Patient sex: F
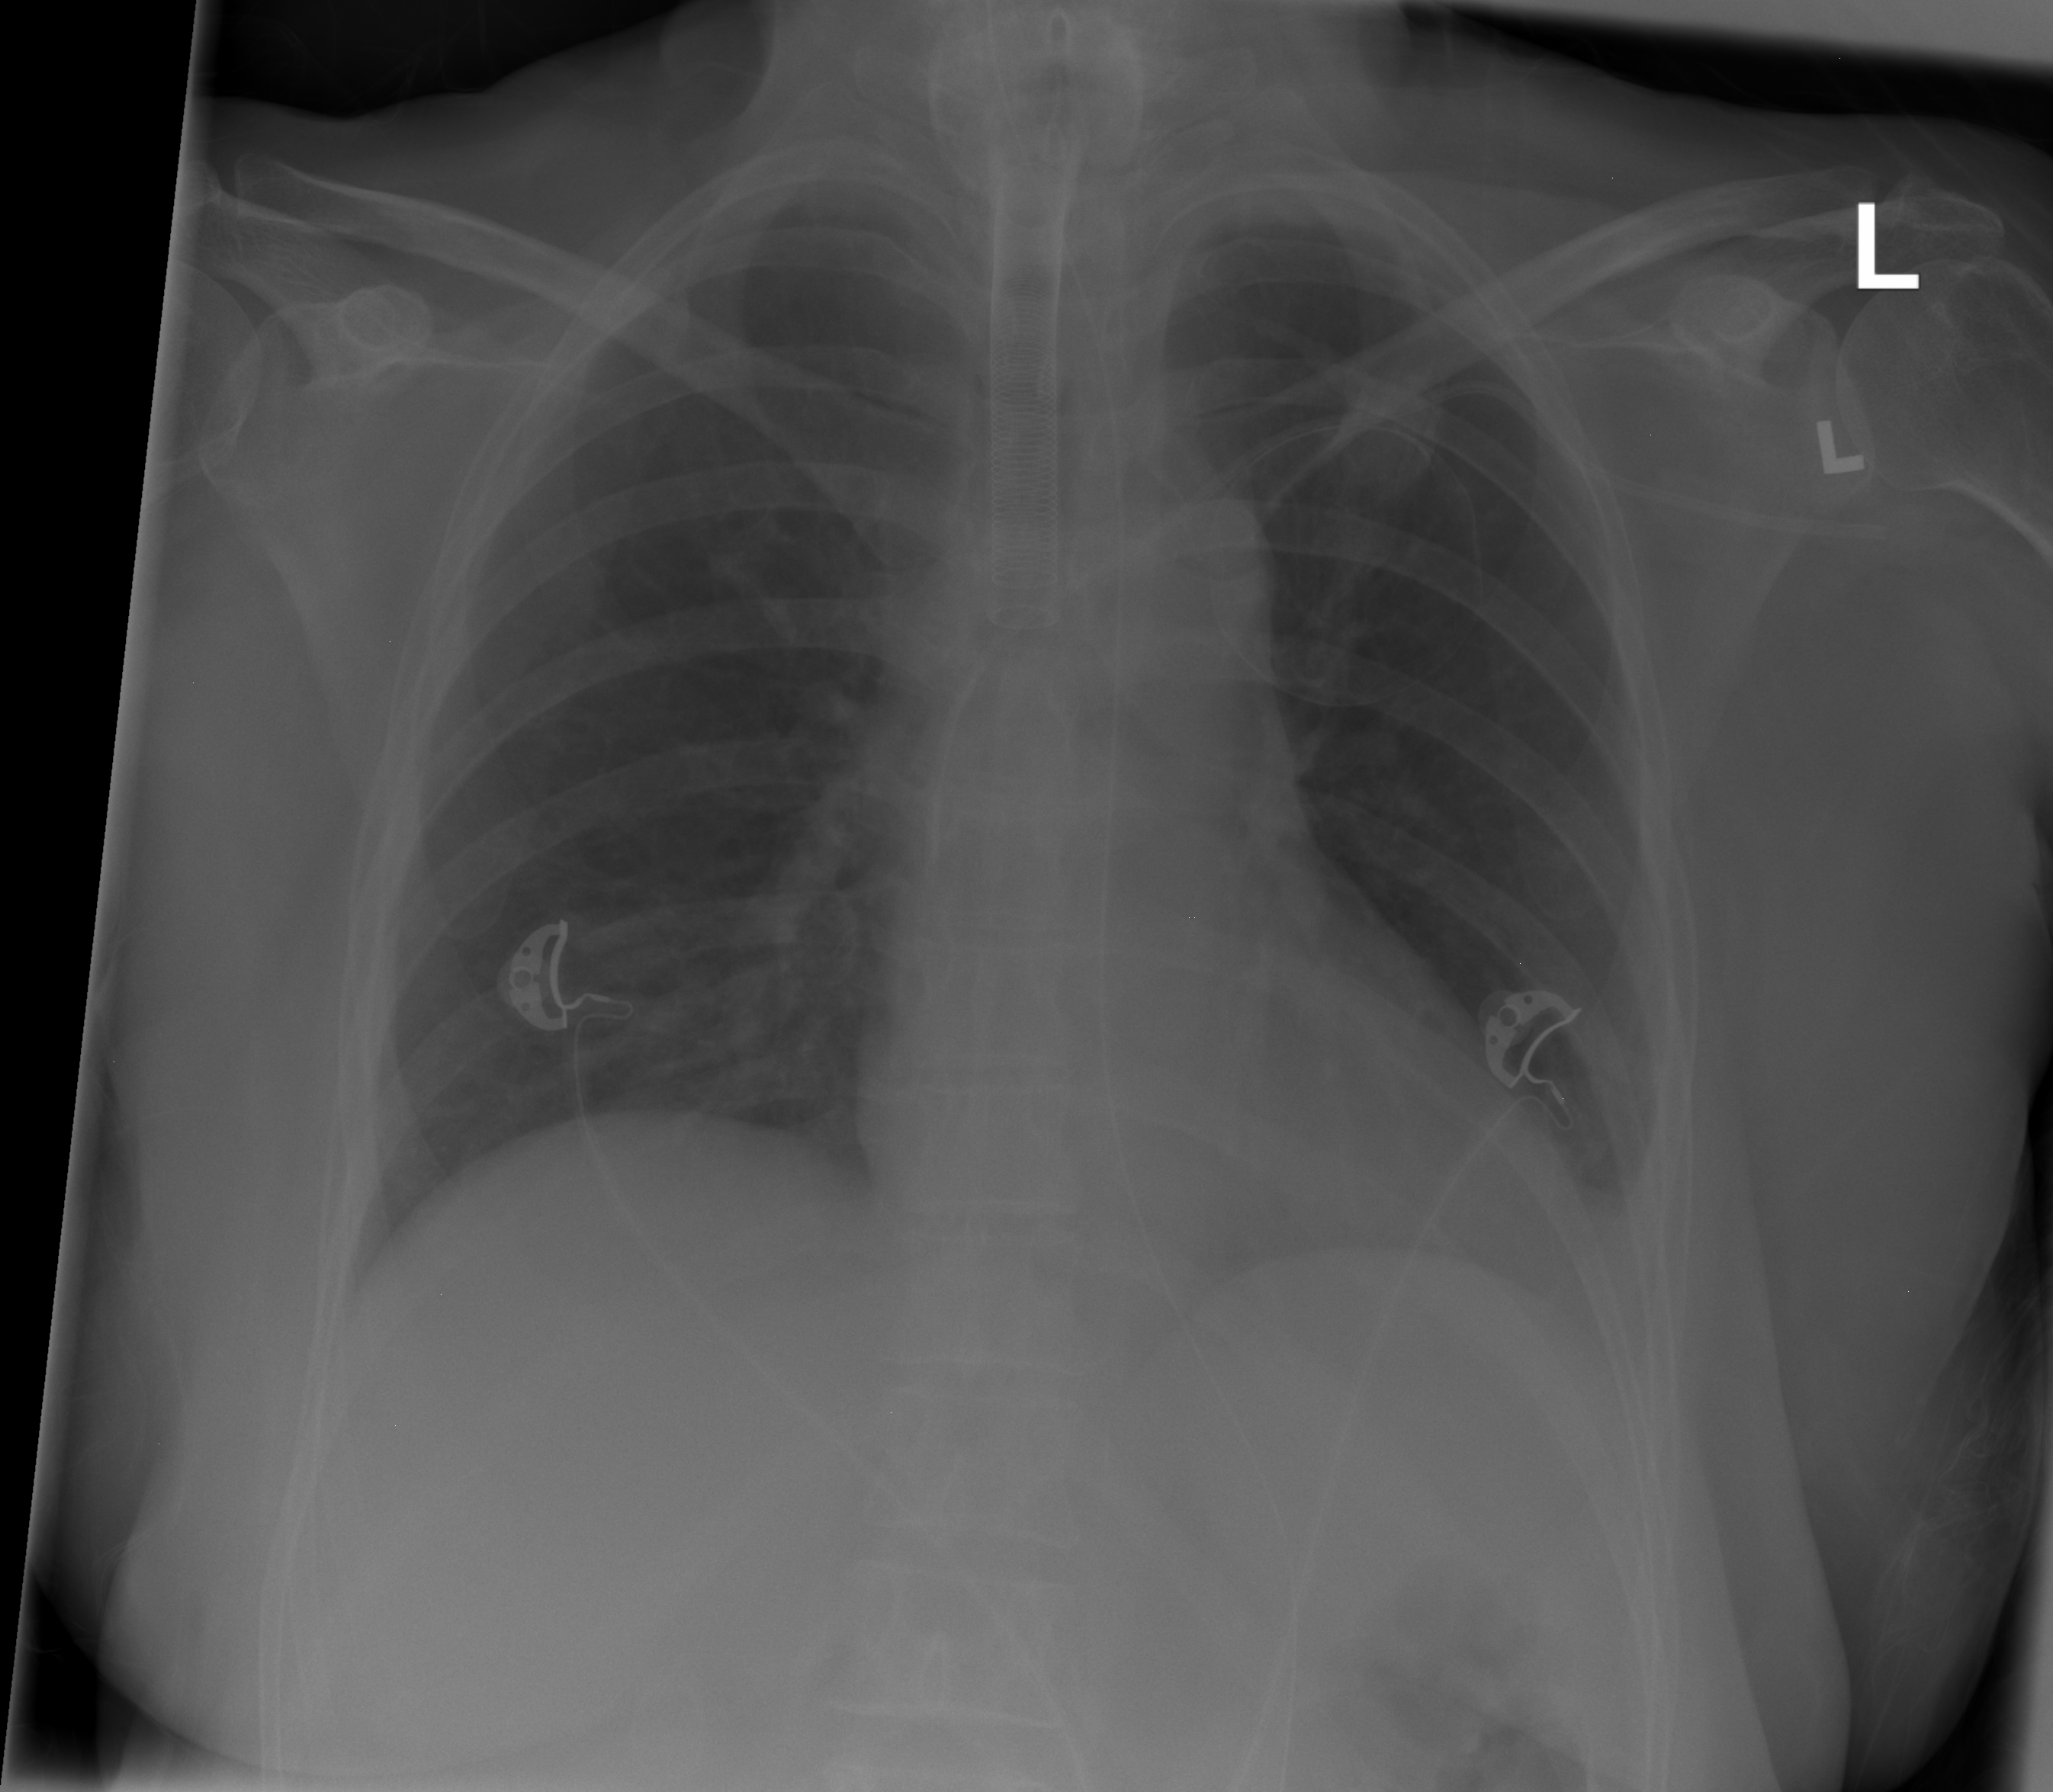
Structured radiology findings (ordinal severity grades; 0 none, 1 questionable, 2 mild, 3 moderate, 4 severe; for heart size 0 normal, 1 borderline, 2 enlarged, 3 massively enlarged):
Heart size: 0
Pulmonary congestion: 1
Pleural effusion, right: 0
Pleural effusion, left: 1
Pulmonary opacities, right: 0
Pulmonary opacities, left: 0
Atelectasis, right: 0
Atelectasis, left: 0